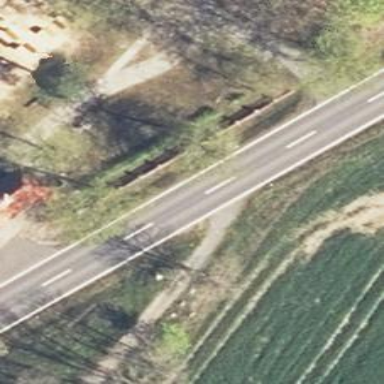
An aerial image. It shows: Asphalt service road with designated bicycle lane.